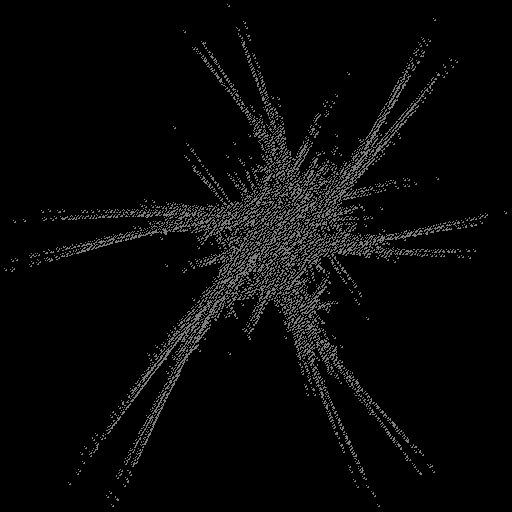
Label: gaku